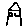
Label: house